Question: Example: iPhone camera grid

I'm trying to display a grid (3 X 3) like the one which appears when you turn on from Settings > Camera > Grid. I already read this <URL>, and I tried adding png as well, but I can't replicate like the image I attached.
Thanks for reading this post!
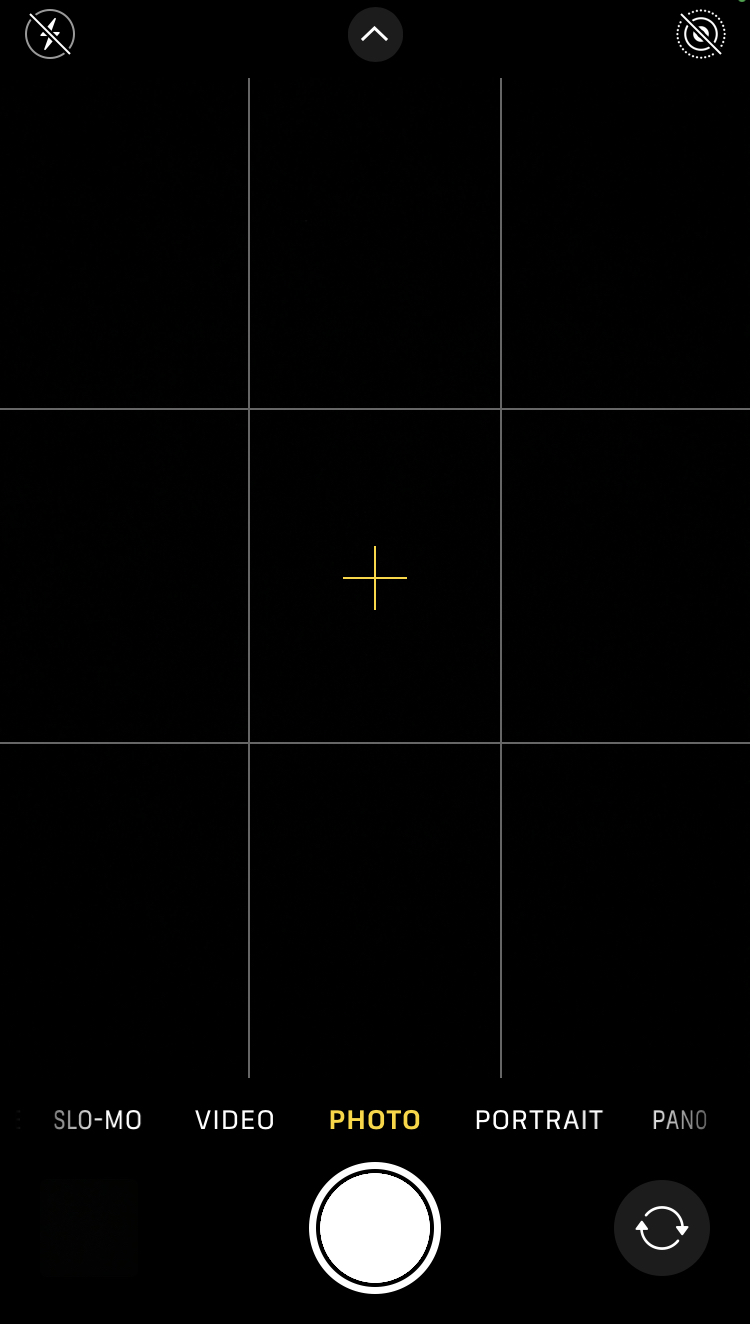
Answer: '''
import SwiftUI
struct ContentView: View {
var body : some View {
ZStack {
HStack {
Spacer()
Divider()
Spacer()
Divider()
Spacer()
}
VStack {
Spacer()
Divider()
Spacer()
Divider()
Spacer()
}
}
}
}
'''
<URL>